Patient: sex M, age 38
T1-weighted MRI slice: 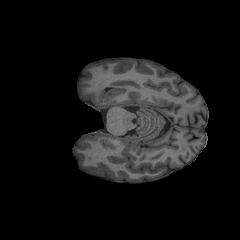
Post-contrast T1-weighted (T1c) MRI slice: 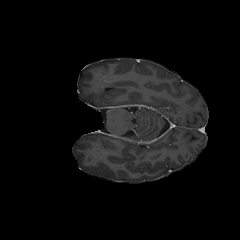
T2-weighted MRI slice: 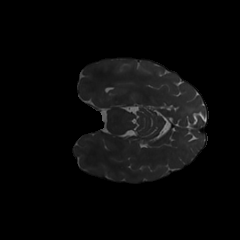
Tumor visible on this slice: no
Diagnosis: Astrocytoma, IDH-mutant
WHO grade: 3